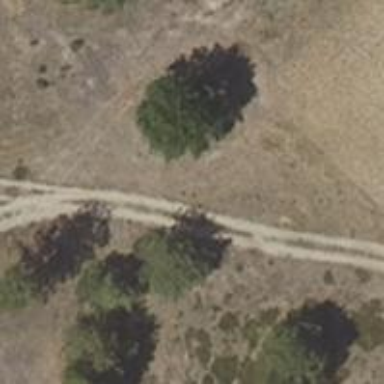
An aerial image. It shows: Dirt track road with grade 4 track type.